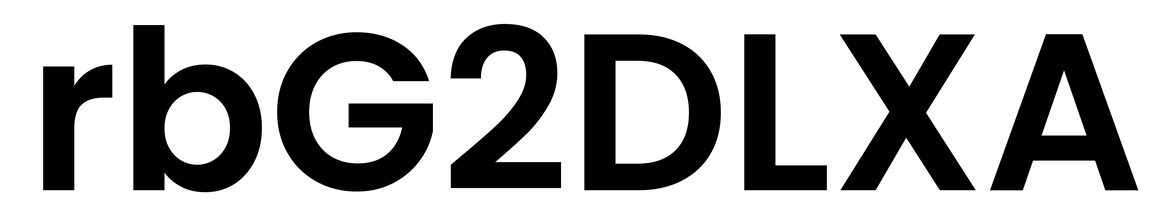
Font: Poppins-SemiBold